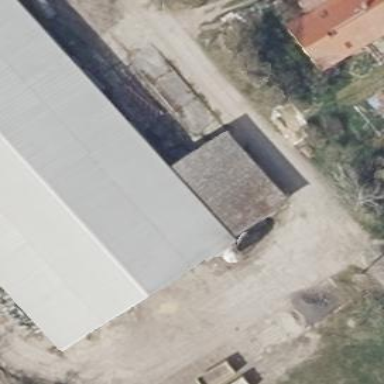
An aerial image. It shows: Shed with flat grey roof.